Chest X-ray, PA view. Patient: 47 years old, sex F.
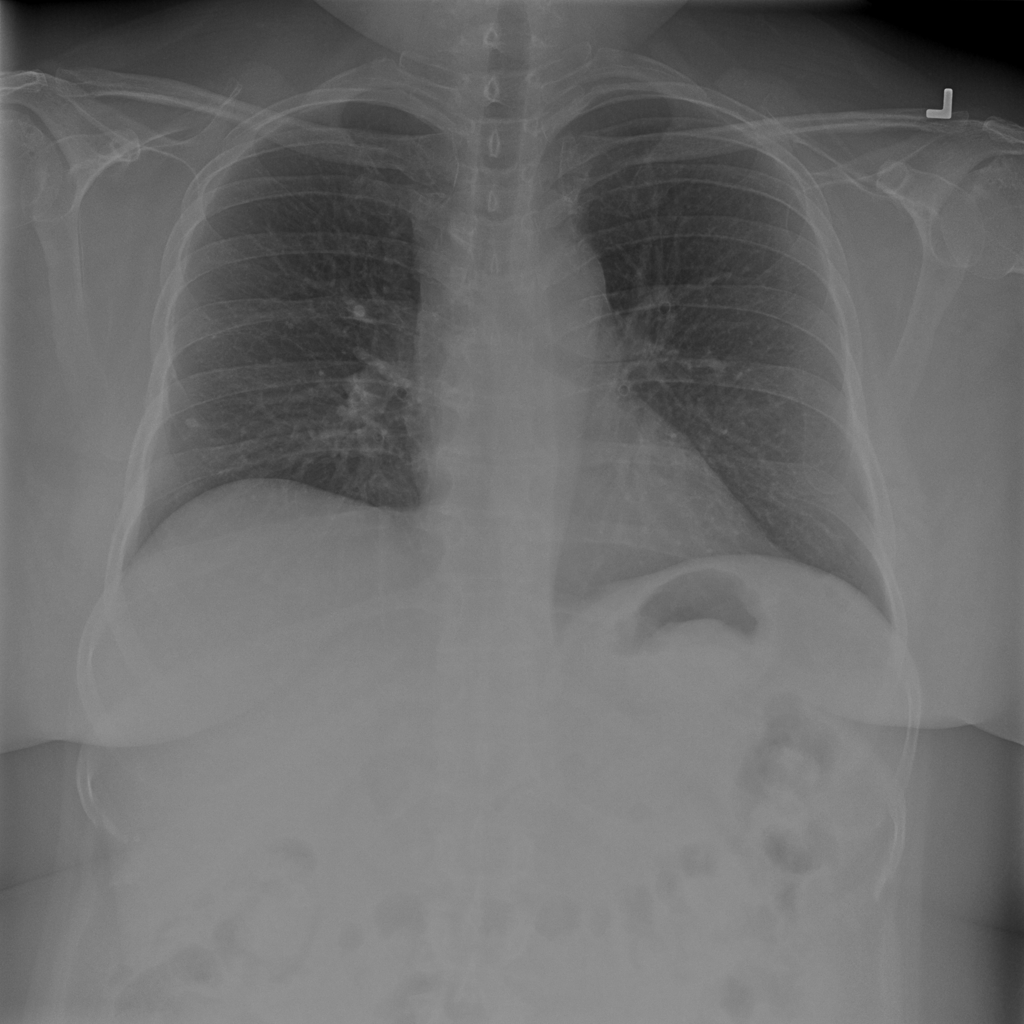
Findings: No Finding